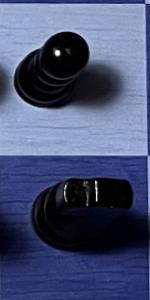
Label: Knight_Black